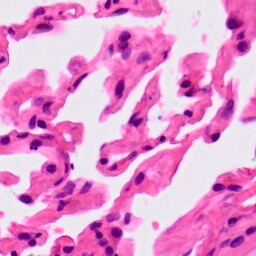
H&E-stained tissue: Lung